Field crop: tomato
Growth stage: 2
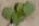
Species: solanum